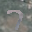
Label: 7